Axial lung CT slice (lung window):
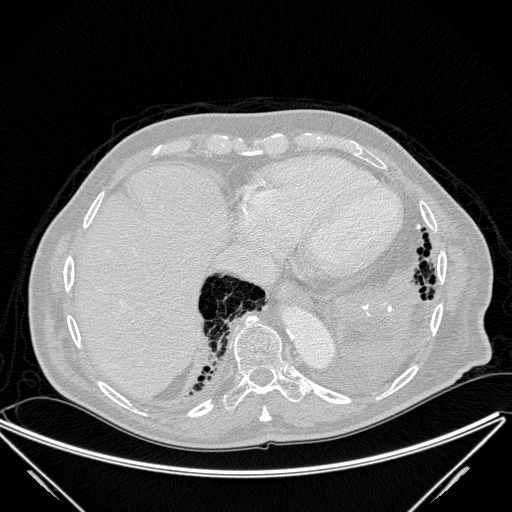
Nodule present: no